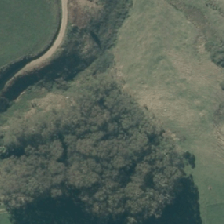
Land cover: indigenous_forest